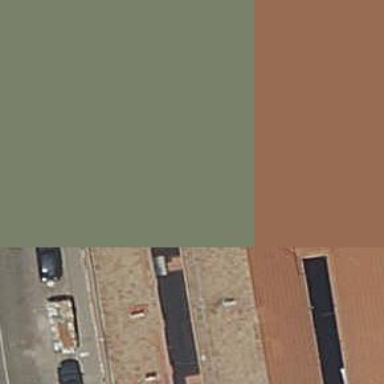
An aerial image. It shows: Image showing building with apartments.